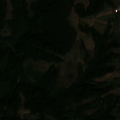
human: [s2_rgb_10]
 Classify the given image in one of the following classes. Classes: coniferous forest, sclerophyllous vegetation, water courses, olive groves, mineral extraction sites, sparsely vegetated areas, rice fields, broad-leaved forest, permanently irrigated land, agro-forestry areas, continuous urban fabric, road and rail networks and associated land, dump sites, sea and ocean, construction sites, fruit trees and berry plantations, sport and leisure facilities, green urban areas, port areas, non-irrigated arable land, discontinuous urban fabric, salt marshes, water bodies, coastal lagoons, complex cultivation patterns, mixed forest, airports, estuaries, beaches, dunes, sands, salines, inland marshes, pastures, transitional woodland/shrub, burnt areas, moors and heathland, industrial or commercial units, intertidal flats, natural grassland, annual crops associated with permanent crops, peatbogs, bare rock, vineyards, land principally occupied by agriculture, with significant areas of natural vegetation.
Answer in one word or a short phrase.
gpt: complex cultivation patterns, land principally occupied by agriculture, with significant areas of natural vegetation, broad-leaved forest